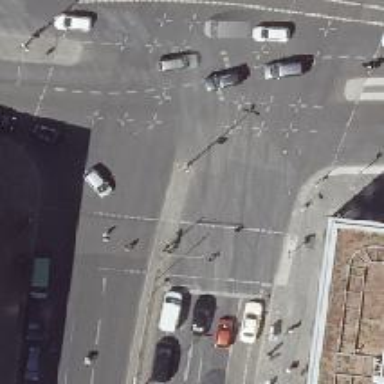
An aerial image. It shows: Crossing with traffic signals.